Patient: sex F, age 27
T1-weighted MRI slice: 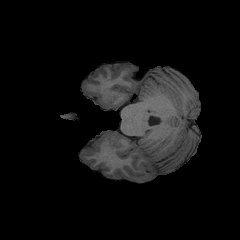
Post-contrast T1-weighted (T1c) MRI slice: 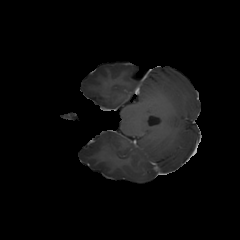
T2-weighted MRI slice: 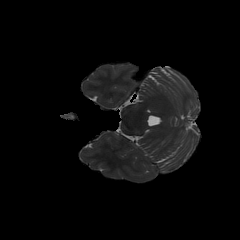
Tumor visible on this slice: no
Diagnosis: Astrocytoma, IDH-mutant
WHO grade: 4